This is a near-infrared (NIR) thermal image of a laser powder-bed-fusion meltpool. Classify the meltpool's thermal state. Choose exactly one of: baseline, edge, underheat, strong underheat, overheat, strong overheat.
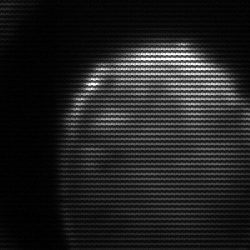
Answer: edge